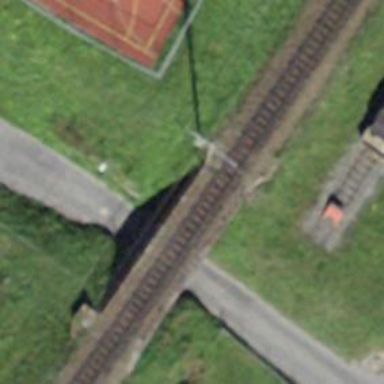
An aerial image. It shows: Narrow-gauge railway bridge with electrified contact lines over single track.